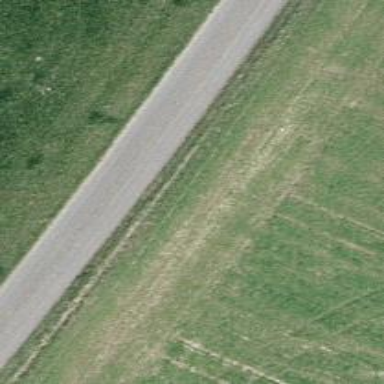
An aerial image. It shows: Gravel track with grade2 quality.